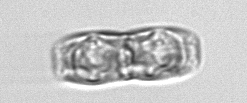
Label: pennate_morphotype1